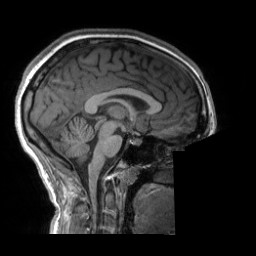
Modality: T1w
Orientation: sagittal